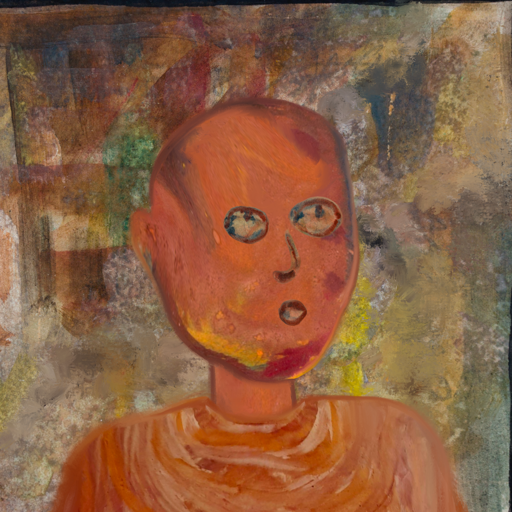
Background: Mosgoul, Head And Neck Side: Mother_And_Son_Son, Face Side: Orphan, Bust: Pious_Lady, Hair Side: Blank, Head Accessory: Blank, Second Necklace: Blank, Necklace: Blank, Baby: Blank